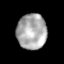
Tissue: lung
Cell type: Myeloid cells
Senescence score: 0.1289
Nuclear area (px): 1030
Mean DAPI intensity: 171.138